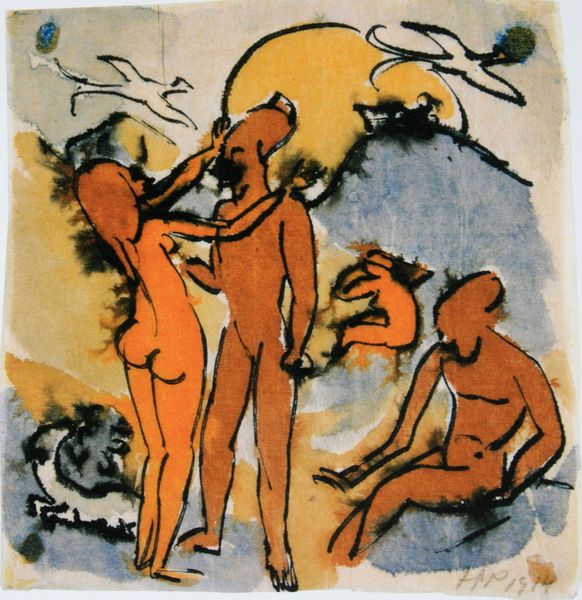
Titel: Badeszene mit Steuermannsvögeln
Künstler: Max Pechstein
Standort: Berlin
Institution: Brücke-Museum
Schlagwörter: akt, blau, feder, gruppe, mann, meer, vogel, aquarell, badende, frauen, gelb, landschaft, menschen, sitzen, frau, orange, skizze, weiss, zeichnung, tier, sonne, hintern, schiff, strand, welle, sonnenuntergang, möwen, tusch, tusche, wasserfarben, möve, tauben